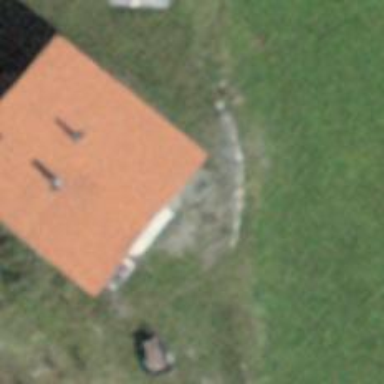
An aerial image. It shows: Surveillance system is in place.